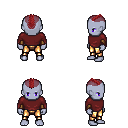
a pixel art fantasy rpg character, male body template, dark elf, purple skin, maroon long-sleeve shirt, gold greaves, brunette short mohawk hairstyle, cloth bracers, four views (front, back, left, right), 2x2 character sprite sheet, small pixel art, hard edges, no anti-aliasing